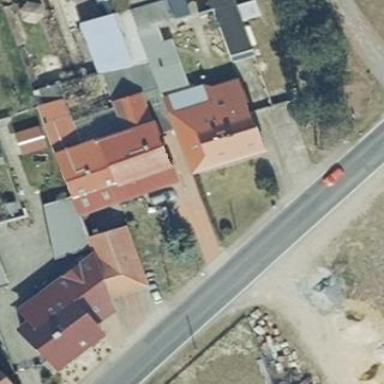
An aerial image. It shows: Simple and straightforward house.